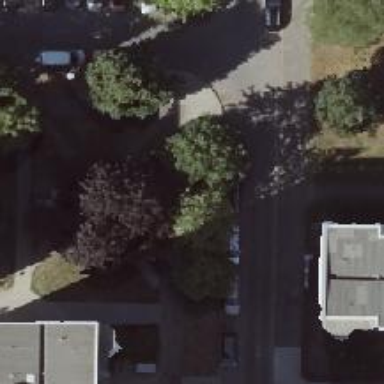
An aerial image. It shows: Residential road with asphalt surface. There are separate sidewalks on both sides.